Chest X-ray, AP view. Patient: 20 years old, sex M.
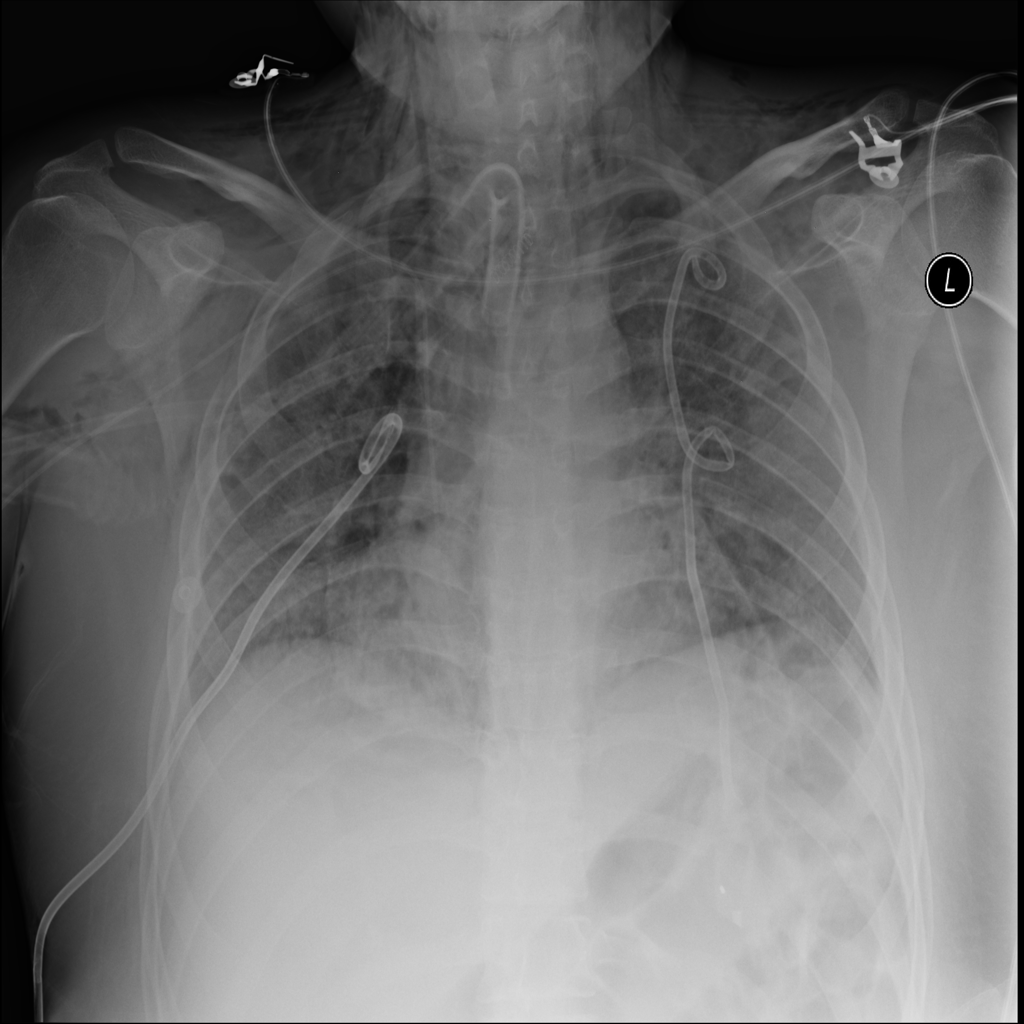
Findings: Emphysema